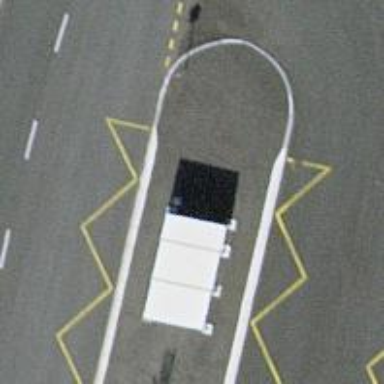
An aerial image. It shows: Platform for public transport and road usage.